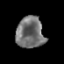
Tissue: prostate
Cell type: T cells
Senescence score: 0.3614
Nuclear area (px): 863
Mean DAPI intensity: 113.458